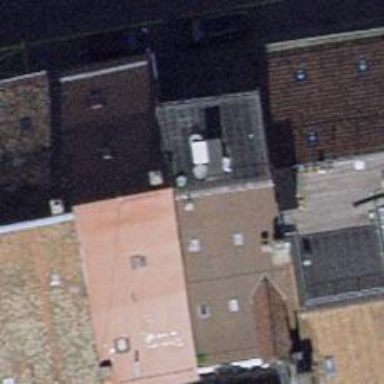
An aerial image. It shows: Cafe.